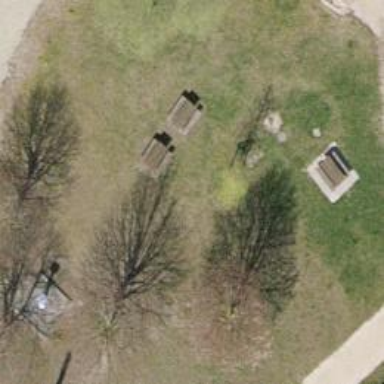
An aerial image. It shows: Picnic table located in leisure land area.